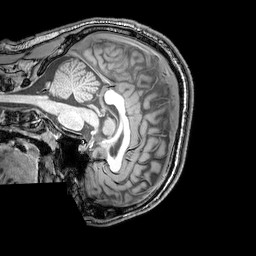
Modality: T1w
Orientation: sagittal
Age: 23
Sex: male
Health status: healthy
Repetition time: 0.081 s
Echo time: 0.037 s